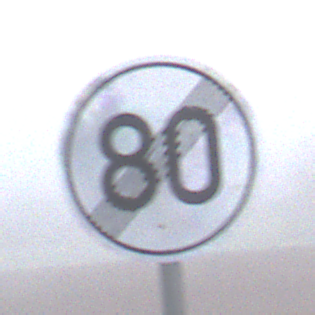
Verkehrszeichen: EndeGeschwindigkeit80
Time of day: MorningAfternoon
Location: Outdoor (RoadRail)
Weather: Overcast
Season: NotSpecified
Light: Natural